Question: I'm using Matlab to find effective ways of deconvolving the output of a spectrometer to get the original input. The function deconvwnr() works well, except it introduces a lot of sinusoidal-esque noise which I have been getting rid of with matlab's built-in band-stop butterworth filtering:
'''
[b,a] = butter(3,[iters-freq,iters+freq],'stop'); recovered = filter(b,a,toBS);
'''
The problem is that this filter is one-sided, defined as
If x[n] is the array and y[n] is the filtered array, f:x->y is one-sided iff y[n] = f( x[n], x[n-1], x[n-2]...)
and introduces a shift in the spectrometer peaks:

Thus, I need to use a two-sided, symmetric filter. Is there an easy, built-in way to do this in Matlab?
---Alternatively---are there any really good, "it just works", noise-tolerant deconvo algorithms out there?
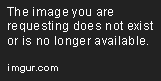
Answer: All filters produce a "shift" or "delay" in the output by as many number of samples as the length of the filter. This is the behaviour using the 'filter' command.
To get no delay in the output, you should filter it once forward and once backward (+shift -shift =0). This is easily implemented using the <URL> command. The syntax is
'''
filtfilt(b,a,toBS)
'''
The drawback (if you really care about this) is that the effective filter order is doubled.